Field crop: tomato
Growth stage: 1
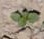
Species: solanum